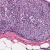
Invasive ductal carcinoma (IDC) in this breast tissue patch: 1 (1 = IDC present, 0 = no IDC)